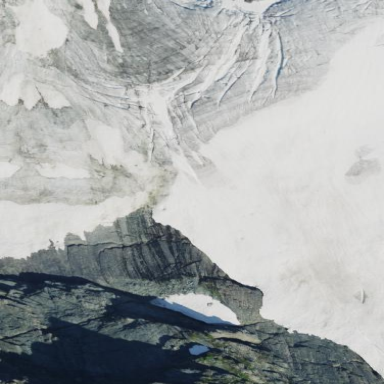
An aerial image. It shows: Majestic glacier in the distance.